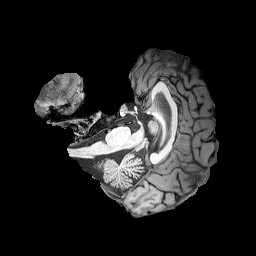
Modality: T1w
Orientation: axial
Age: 43
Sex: female
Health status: healthy